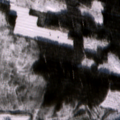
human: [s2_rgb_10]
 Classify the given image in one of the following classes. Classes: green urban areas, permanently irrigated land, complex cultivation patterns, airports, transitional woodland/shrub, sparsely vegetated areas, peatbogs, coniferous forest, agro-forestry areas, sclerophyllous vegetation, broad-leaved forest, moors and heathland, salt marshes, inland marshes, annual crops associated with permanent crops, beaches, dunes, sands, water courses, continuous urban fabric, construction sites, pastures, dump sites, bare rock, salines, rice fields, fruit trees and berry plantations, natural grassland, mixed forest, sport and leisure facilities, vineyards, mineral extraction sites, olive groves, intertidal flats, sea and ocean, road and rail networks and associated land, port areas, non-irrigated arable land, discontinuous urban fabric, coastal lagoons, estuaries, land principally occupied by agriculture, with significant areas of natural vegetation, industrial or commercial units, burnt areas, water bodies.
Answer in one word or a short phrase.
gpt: non-irrigated arable land, coniferous forest, mixed forest, transitional woodland/shrub